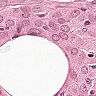
Metastatic tissue present: yes